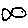
Label: fish